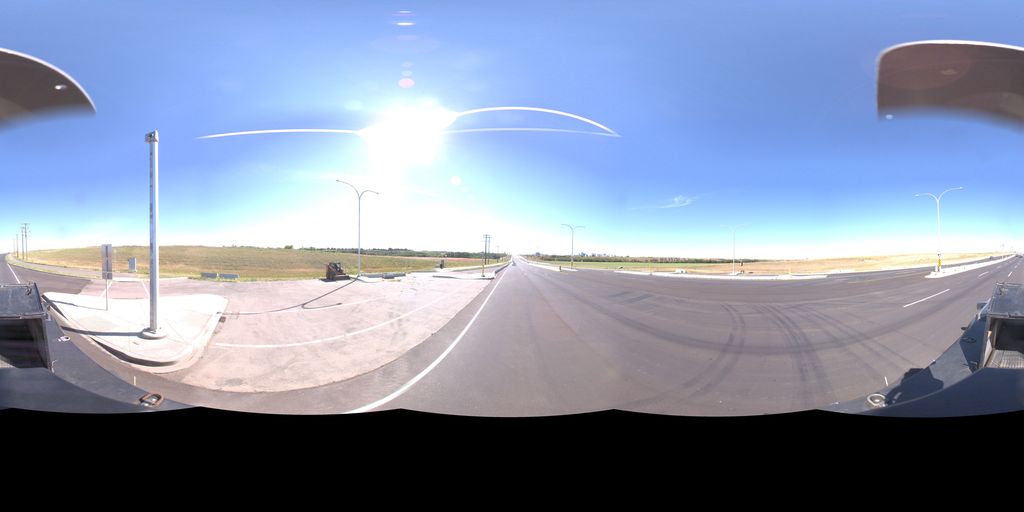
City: saskatoon